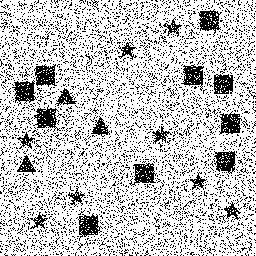
Squares: 10
Triangles: 3
Stars: 8
Total shapes: 21